Question: The minimum observation in my data is 326. But 'geom_freqpoly' plots a frequency polygon that starts . What gives? And how do I make it start in a sensible place?
'''
min(diamonds$price)
# [1] 326
qplot(price, data=diamonds, geom="freqpoly")
'''

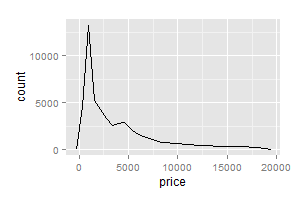
Answer: You can set the origin argument:
'''
qplot(price, data=diamonds, geom="freqpoly", origin=0)
'''

geom_freq poly() is by default figuring out the polygon to make using the same stat_bin() function that geom_histogram() uses. You can get more information on different valid arguments for controlling the density estimate from '?stat_bin()'